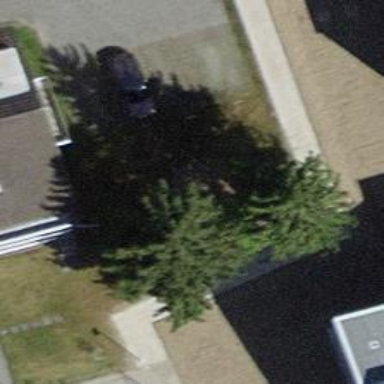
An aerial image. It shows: Evergreen tree with needle-leaved leaves.